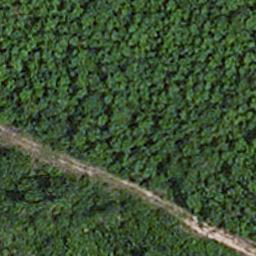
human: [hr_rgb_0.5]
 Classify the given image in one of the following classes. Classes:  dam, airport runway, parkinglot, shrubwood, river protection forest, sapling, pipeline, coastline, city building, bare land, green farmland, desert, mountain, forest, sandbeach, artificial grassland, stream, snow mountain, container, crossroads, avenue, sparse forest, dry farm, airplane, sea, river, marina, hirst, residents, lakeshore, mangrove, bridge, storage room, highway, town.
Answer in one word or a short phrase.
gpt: avenue